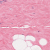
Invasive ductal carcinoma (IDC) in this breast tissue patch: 0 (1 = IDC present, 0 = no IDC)